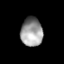
Tissue: lung
Cell type: Epithelial cells
Senescence score: 0.2224
Nuclear area (px): 619
Mean DAPI intensity: 154.031